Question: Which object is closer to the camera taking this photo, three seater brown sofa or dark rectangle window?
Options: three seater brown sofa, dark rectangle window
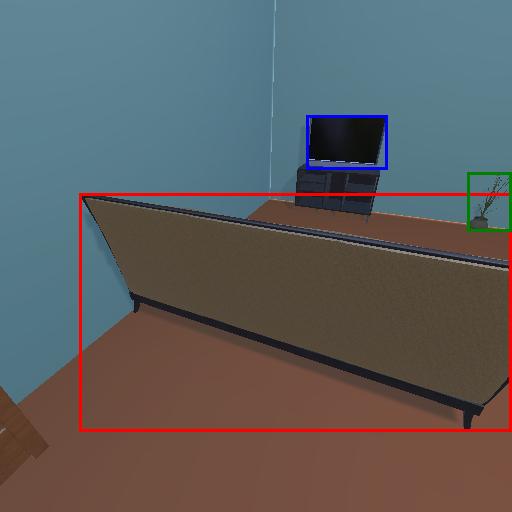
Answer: three seater brown sofa